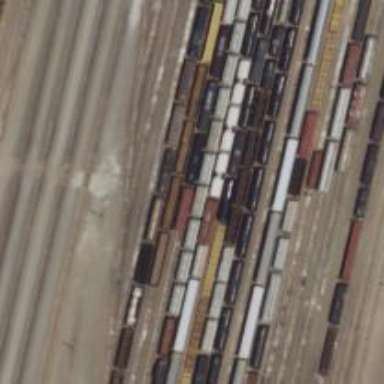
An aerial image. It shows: Railway yard used for servicing trains.